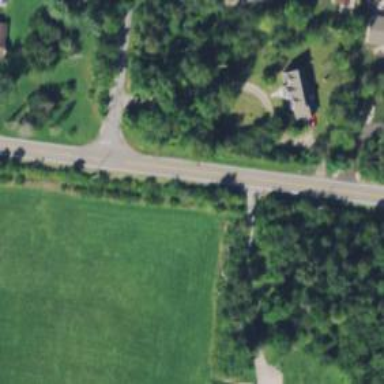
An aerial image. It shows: Tertiary road.